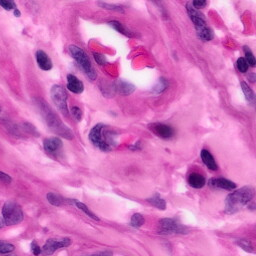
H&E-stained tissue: Pancreatic